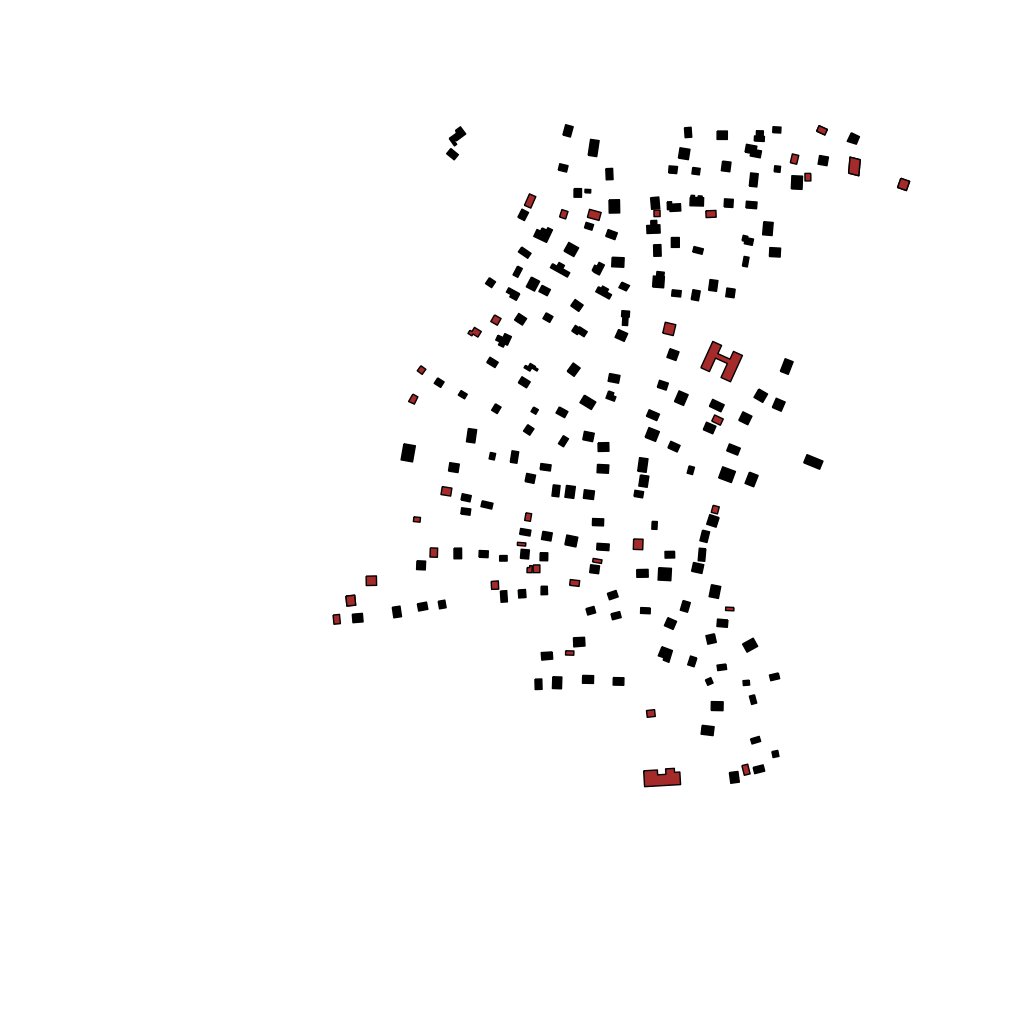
Tags: overhead vector_map, recreation, residential, modern, individual_rise, density_3, Building, Facility, 1.0 km²